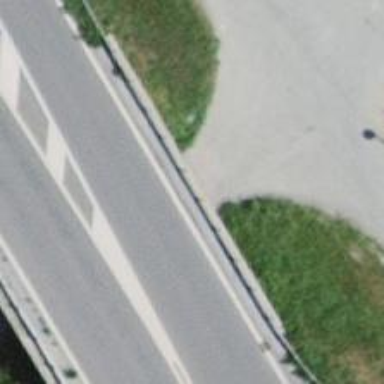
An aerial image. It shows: Tunnel under the road used for service purposes.